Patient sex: M
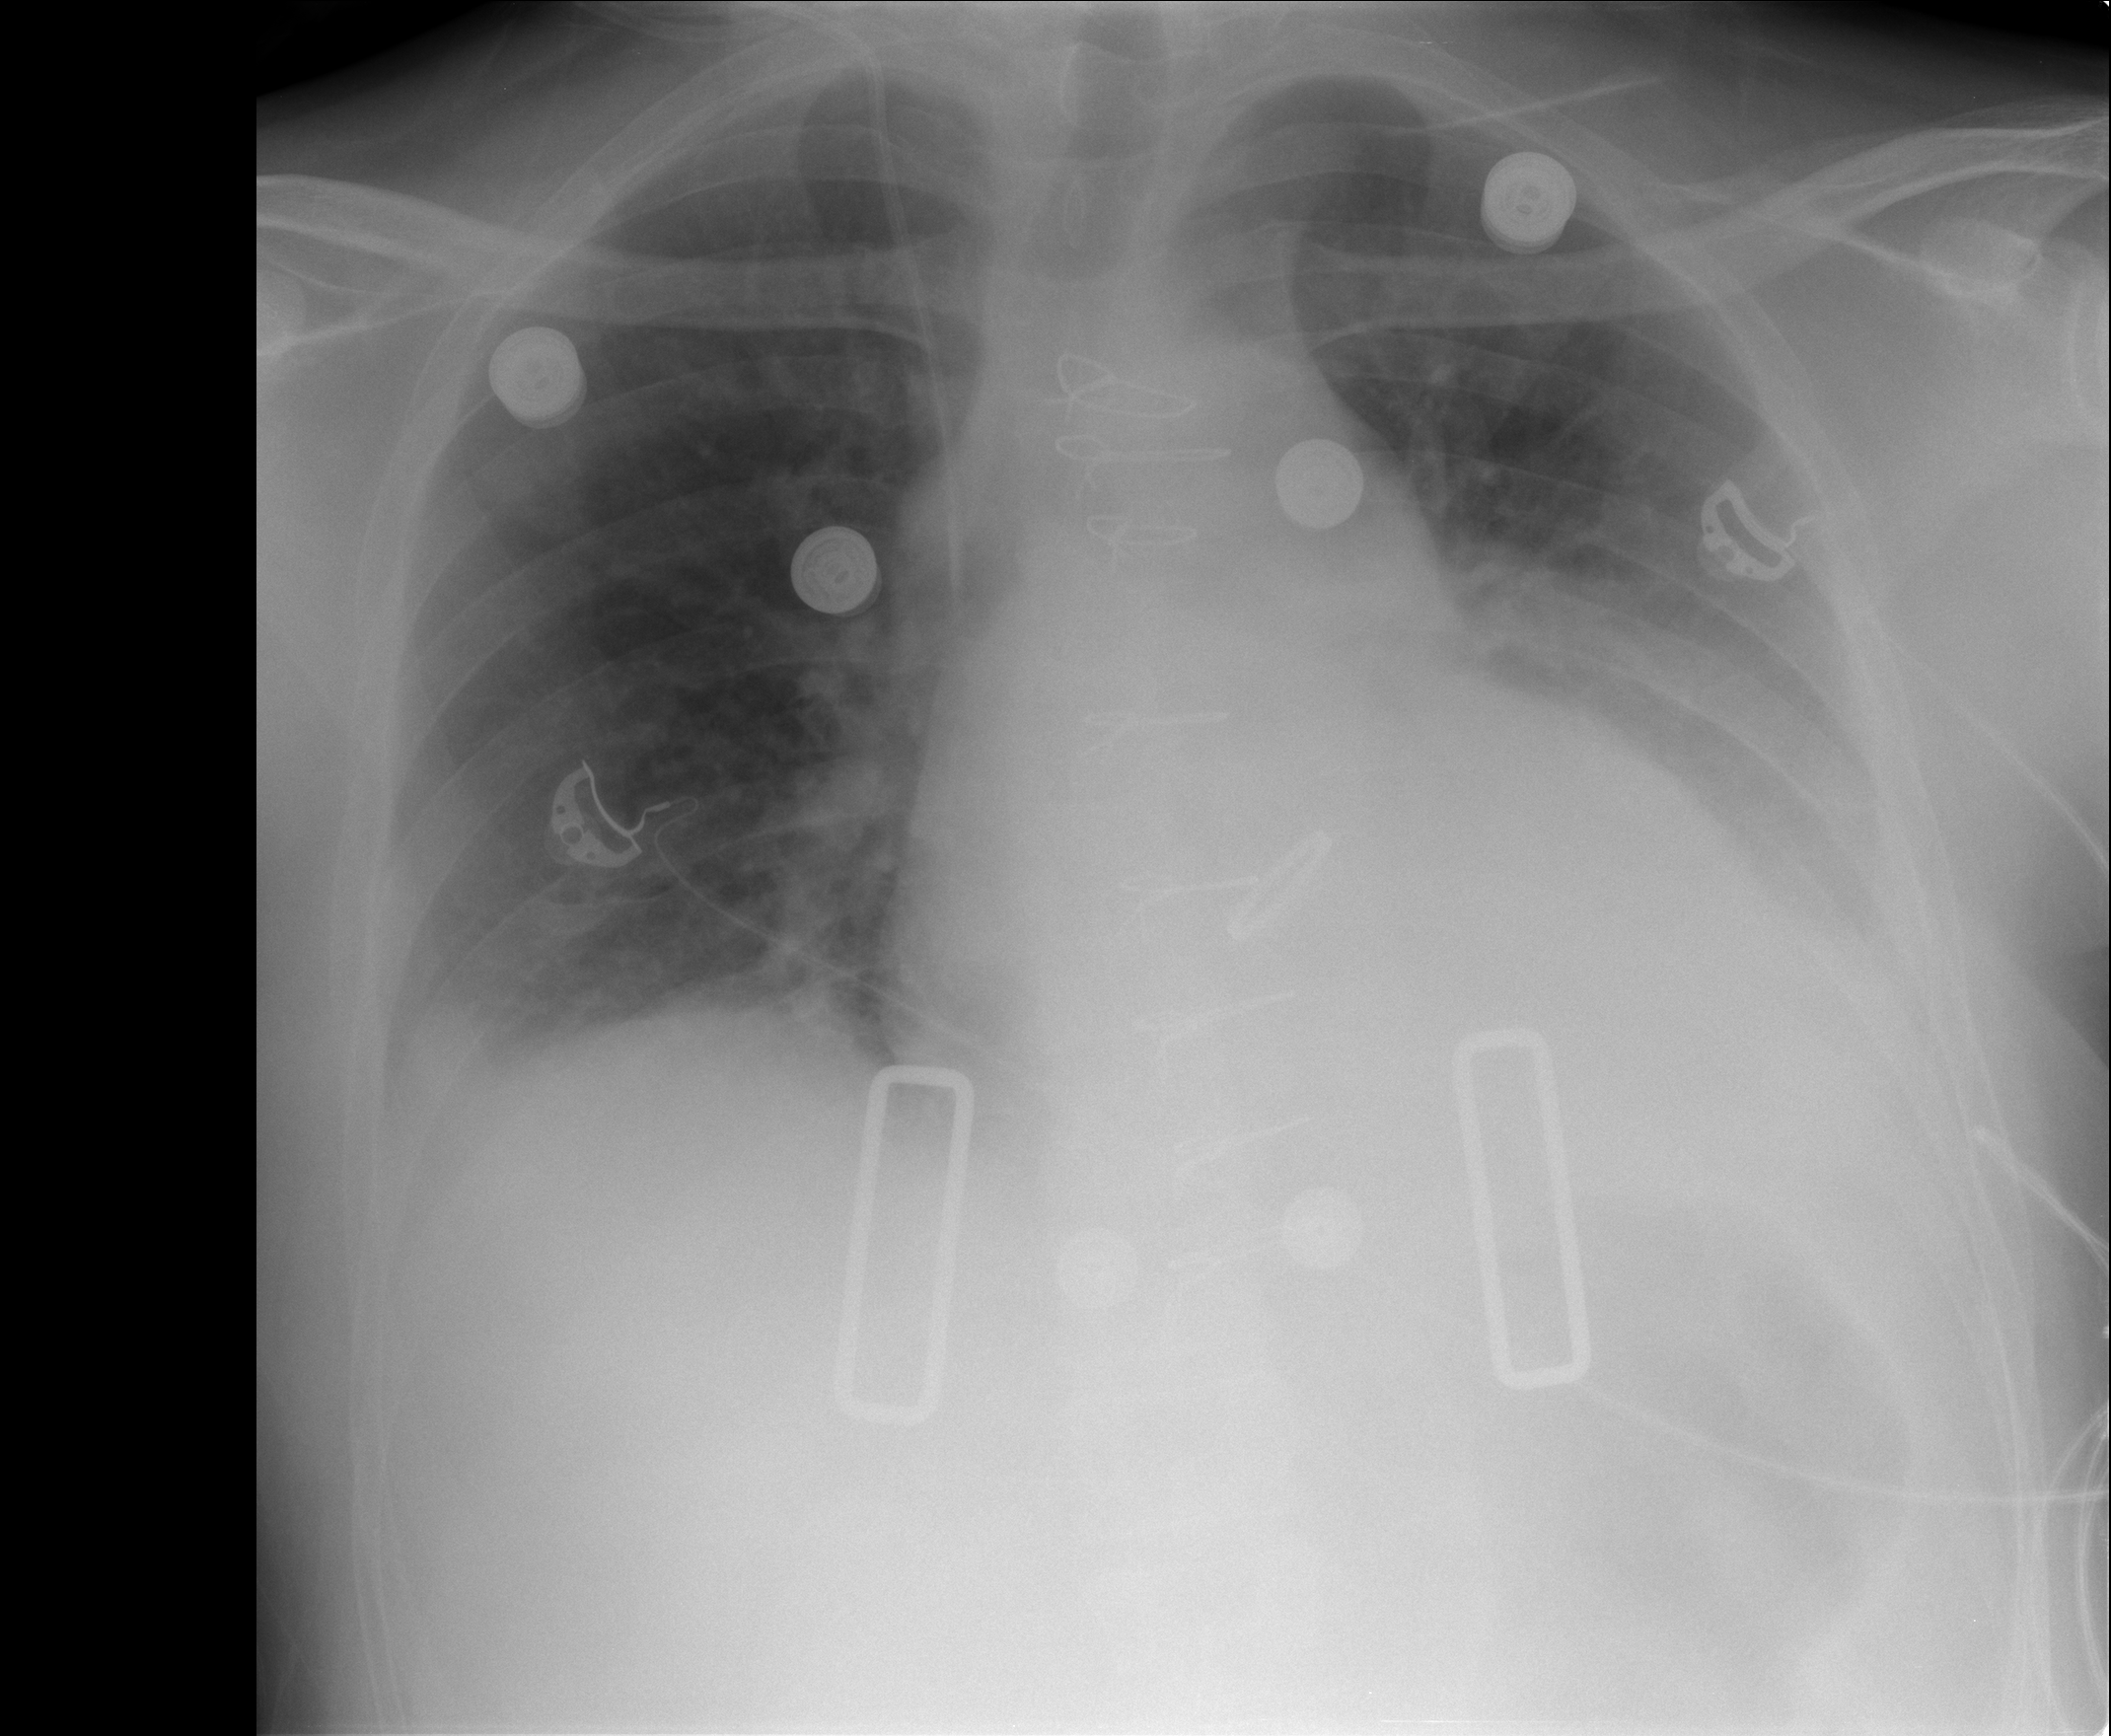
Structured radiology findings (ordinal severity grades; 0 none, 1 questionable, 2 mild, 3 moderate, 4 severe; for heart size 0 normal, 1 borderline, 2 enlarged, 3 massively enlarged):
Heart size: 2
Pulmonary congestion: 0
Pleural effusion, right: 2
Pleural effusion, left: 2
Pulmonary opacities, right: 0
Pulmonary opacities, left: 0
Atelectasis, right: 2
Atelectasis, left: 2